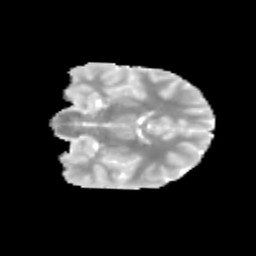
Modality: MD
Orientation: coronal
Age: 12
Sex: female
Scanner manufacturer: siemens
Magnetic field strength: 3 T
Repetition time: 3.8 s
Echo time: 0.07 s